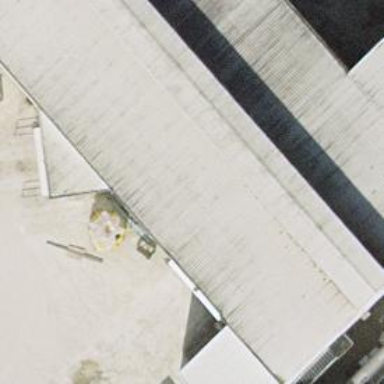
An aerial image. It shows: Industrial building.